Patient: sex M, age 46
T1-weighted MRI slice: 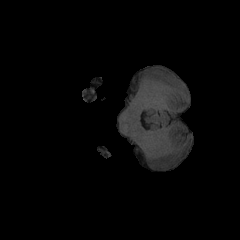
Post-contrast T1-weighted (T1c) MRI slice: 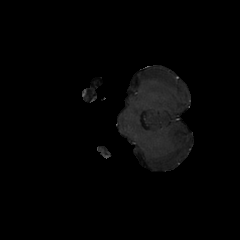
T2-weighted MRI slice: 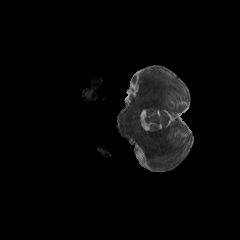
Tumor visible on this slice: yes
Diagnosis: Glioblastoma, IDH-wildtype
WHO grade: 4